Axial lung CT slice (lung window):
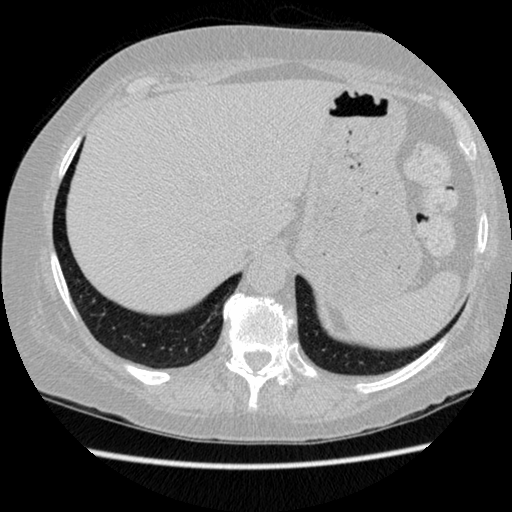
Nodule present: no